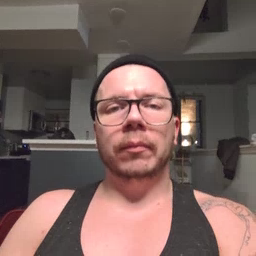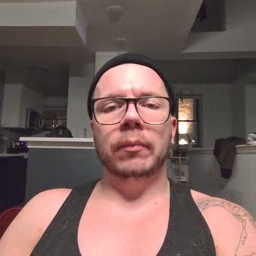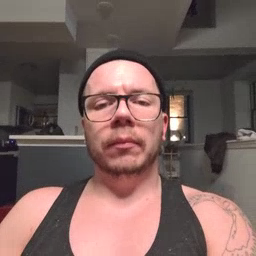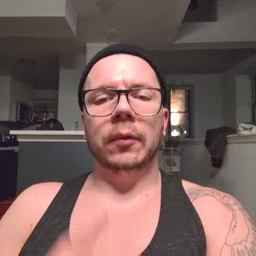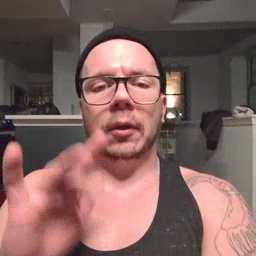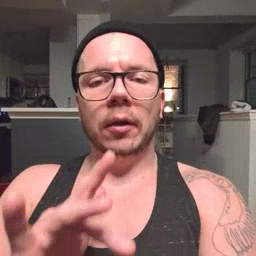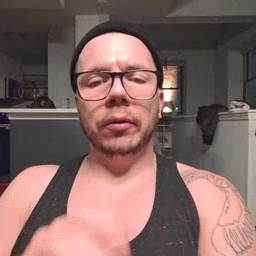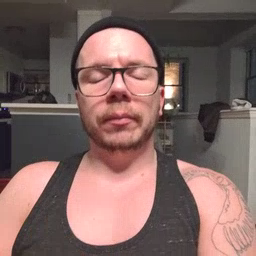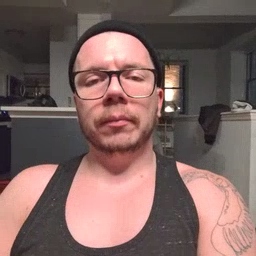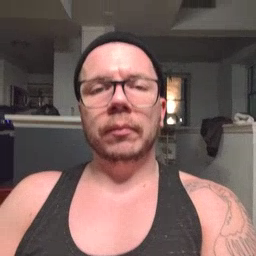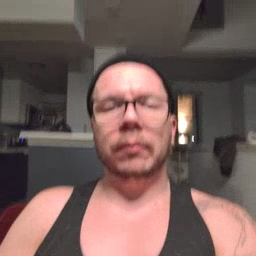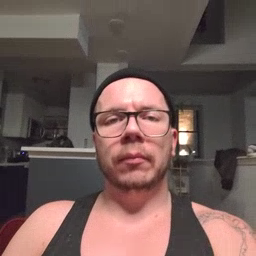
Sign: touch